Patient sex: M
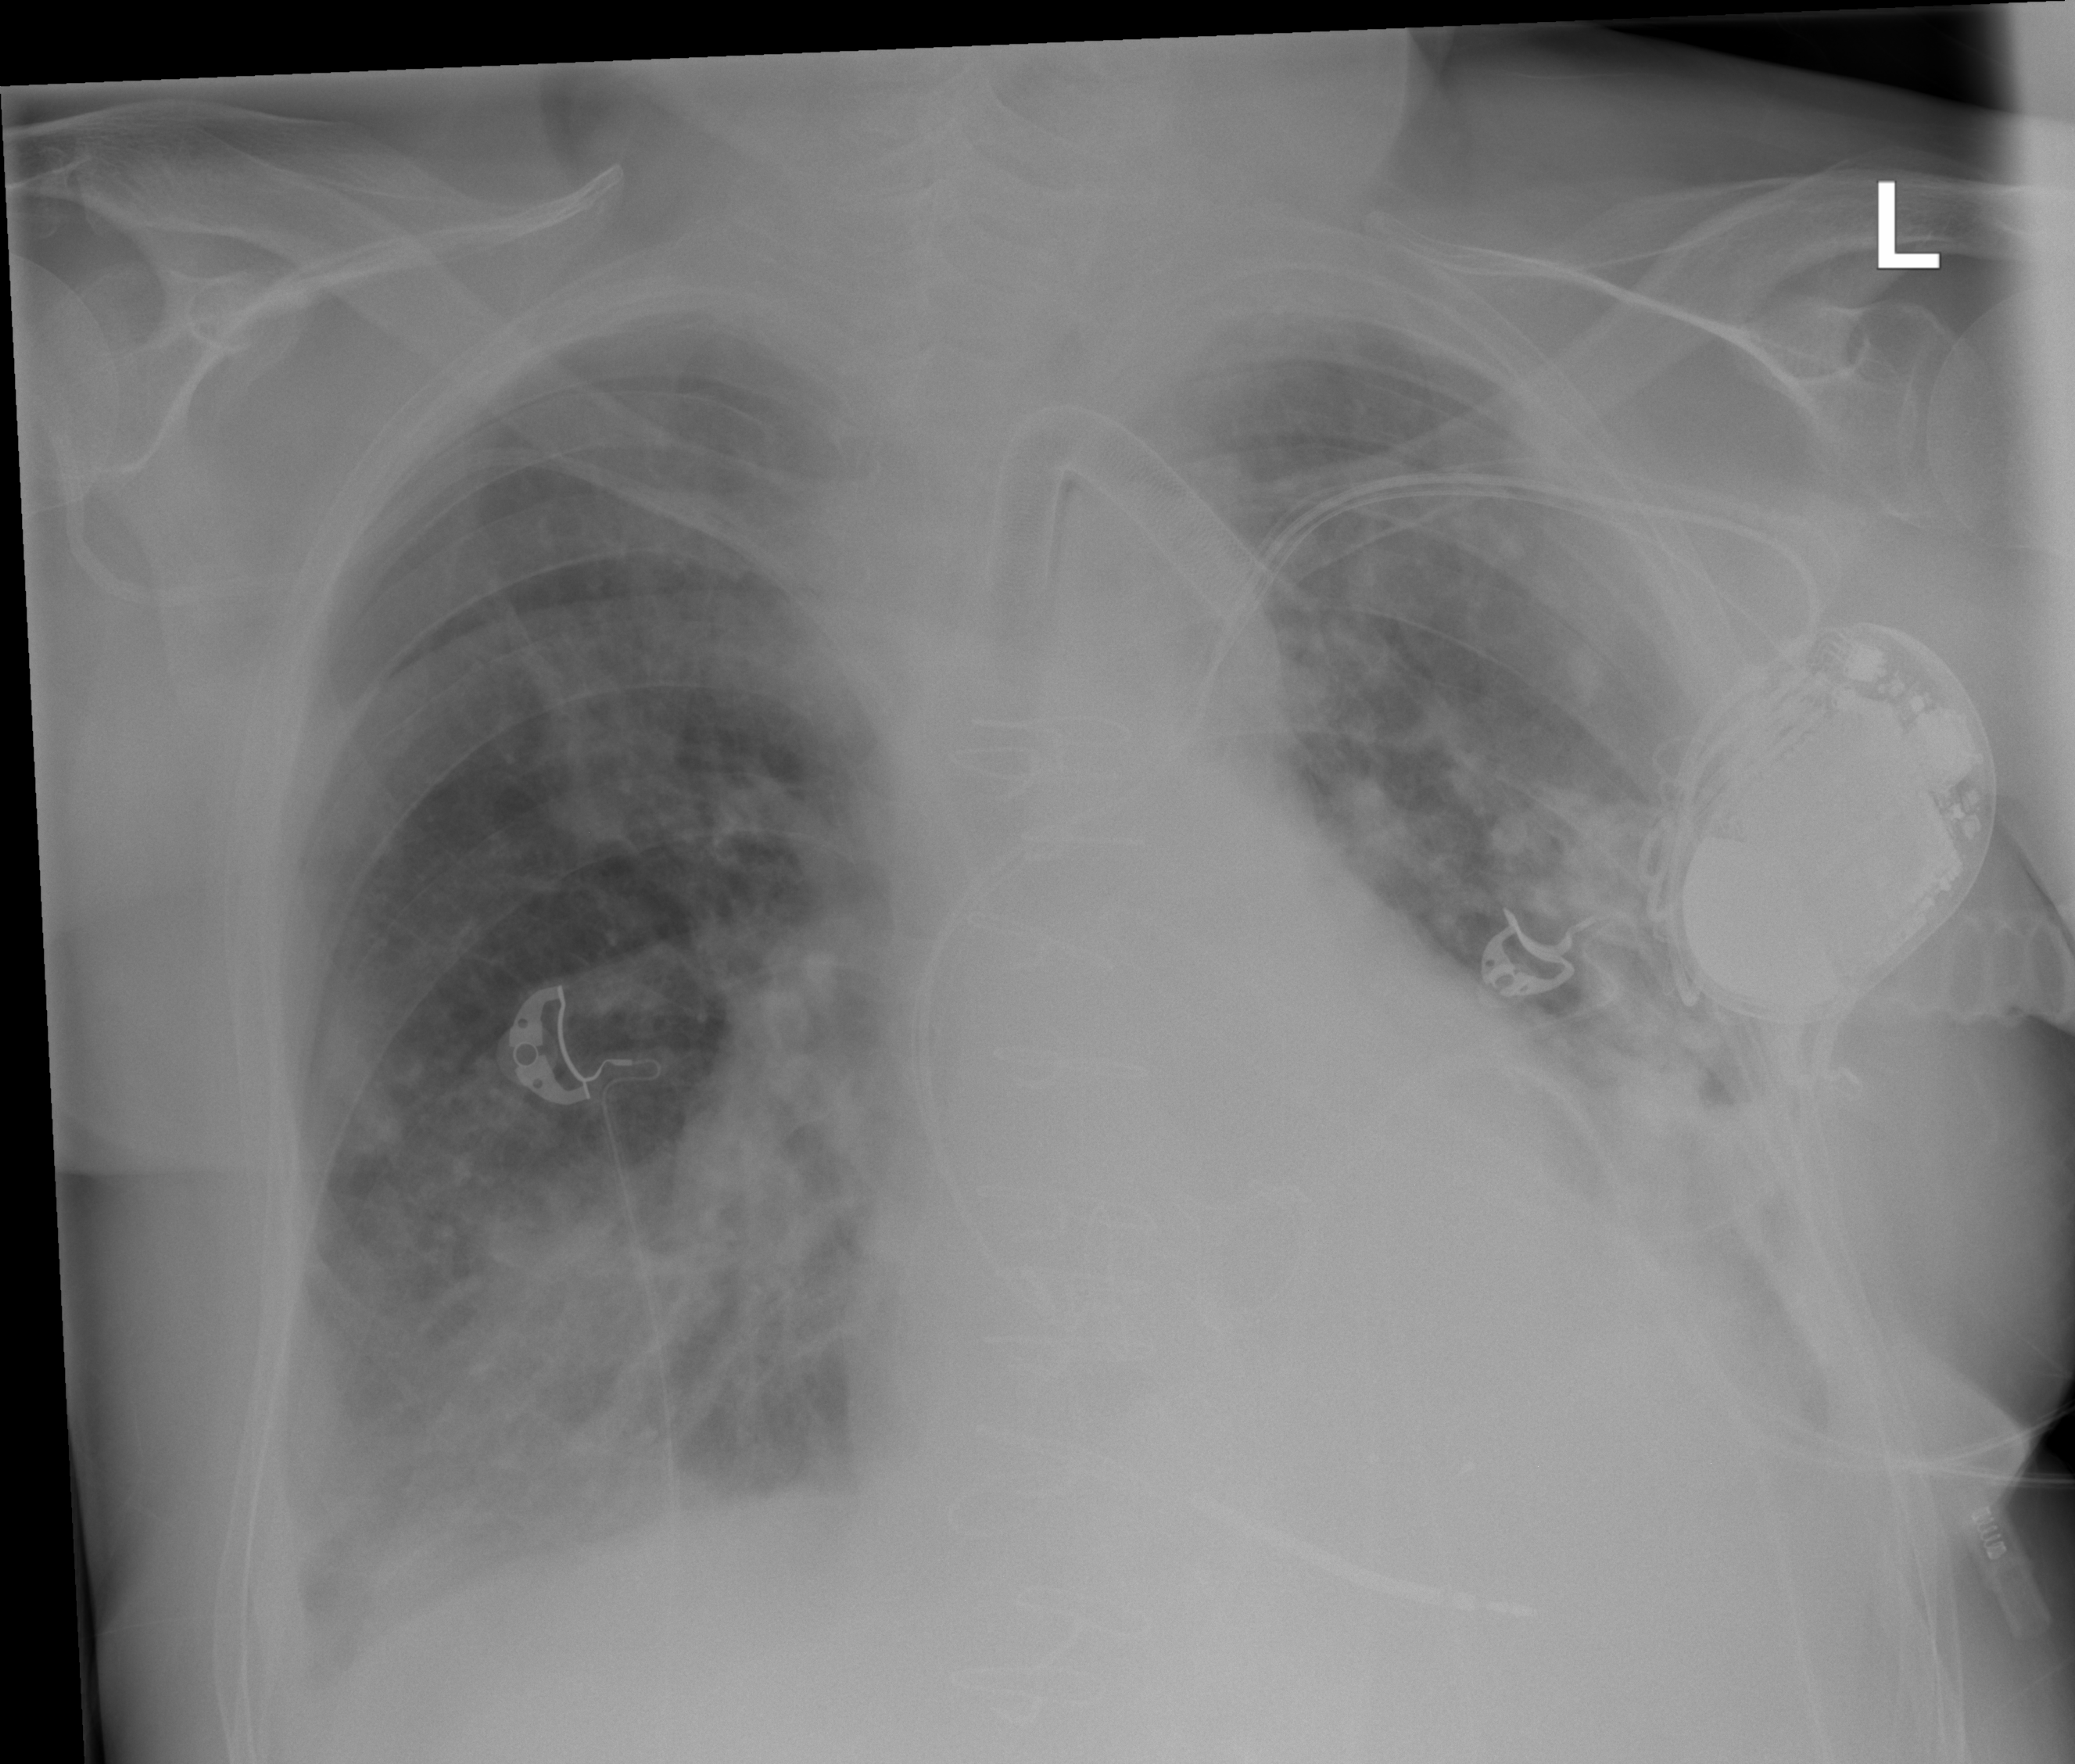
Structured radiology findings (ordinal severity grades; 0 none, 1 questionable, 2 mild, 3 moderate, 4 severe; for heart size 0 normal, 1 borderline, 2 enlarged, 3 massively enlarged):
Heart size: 2
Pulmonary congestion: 2
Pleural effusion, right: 0
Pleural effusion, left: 0
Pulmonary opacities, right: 2
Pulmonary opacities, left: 2
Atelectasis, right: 0
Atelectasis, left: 0